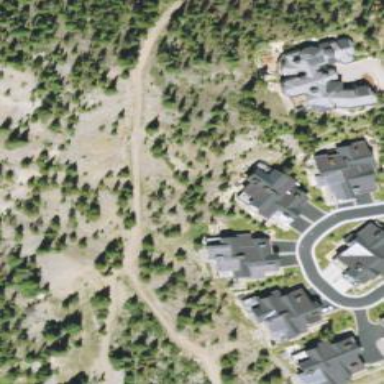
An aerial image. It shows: Advanced nordic path.